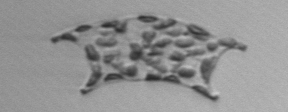
Label: Eucampia